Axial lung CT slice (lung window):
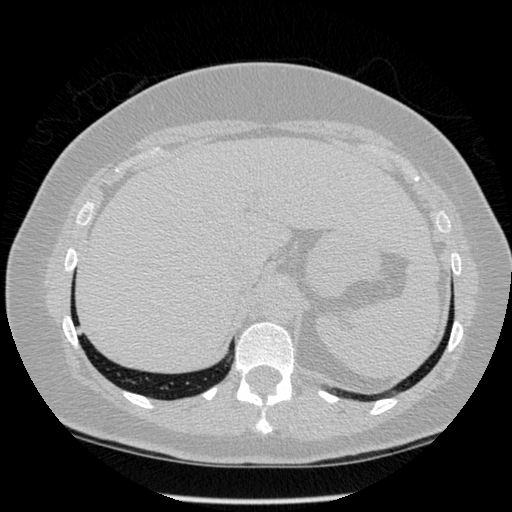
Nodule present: no